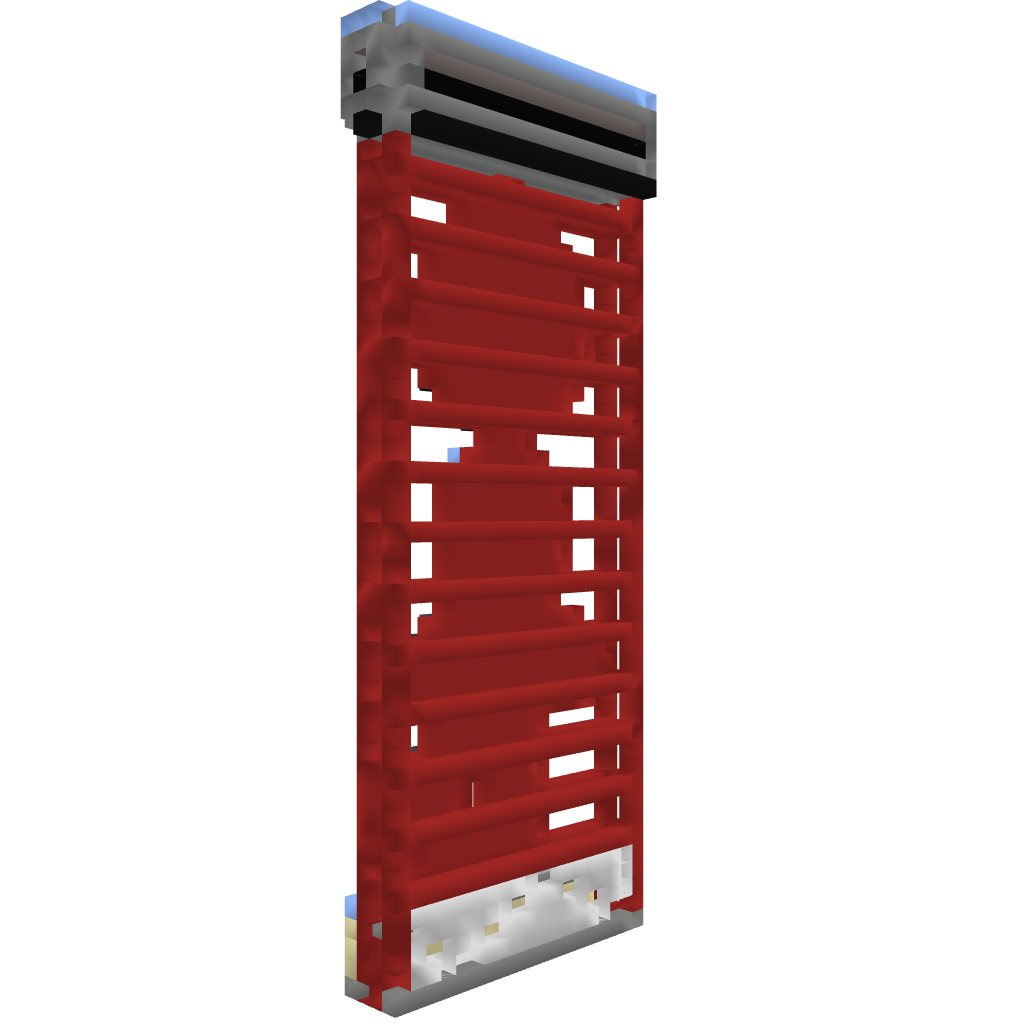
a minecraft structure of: Enderman farm